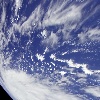
Label: cloud